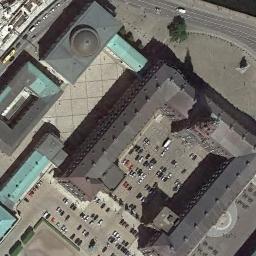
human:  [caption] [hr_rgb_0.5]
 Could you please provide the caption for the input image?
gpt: There are many cars beside the palace .

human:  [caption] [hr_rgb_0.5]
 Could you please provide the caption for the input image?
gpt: The dark gray palace has some palaces, A tower and a parking lot .

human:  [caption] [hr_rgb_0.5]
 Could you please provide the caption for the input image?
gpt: The roofs of palaces are all black, And the whole looks like a rectangle .

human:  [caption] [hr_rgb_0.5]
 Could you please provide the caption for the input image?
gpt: The palace is next to the parking lot .

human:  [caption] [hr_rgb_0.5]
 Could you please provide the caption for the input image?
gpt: There are many cars beside the black palace .